Interaction volume radius: 5 \u00c5
Interaction volume height: 25 \u00c5
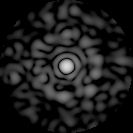
Disorder parameter: 0.8619